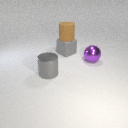
large brown rubber cylinder above large gray rubber cube